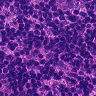
Metastatic tissue present: no